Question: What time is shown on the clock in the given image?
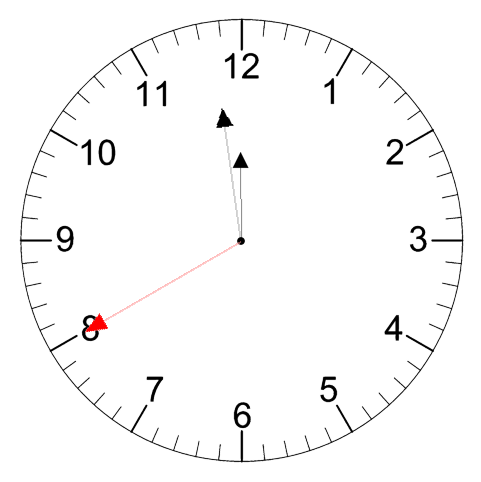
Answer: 11:58:40